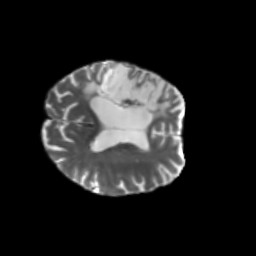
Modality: T2w
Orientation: axial
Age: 66
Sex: female
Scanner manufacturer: siemens
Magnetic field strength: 3 T
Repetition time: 5.25 s
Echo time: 0.08 s